Question: What is the difference between "Error" and "Truncation" in configuring error page of SSIS component? Especially, What type of different errors can come under "Error" that are different from truncation?

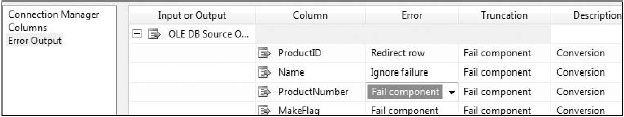
Answer: Truncation is "What do I do if I try to insert a 250 character string into a 'varchar(50)' field?" or "What do I do if the metadata says 'DT_STR' with a length of 10, but the data source gives me something with a length of 20?" Some imports are alright with data being truncated, so it's common to want to make truncations silently ignored.
Error is, "What do I do if I try to insert the string ''ABCXYZ'' into an integer field?" or, "What do I do if I try to insert the string ''2015-02-31'' into a date field?", or "What do I do if I try to insert 'NULL' into a 'NOT NULL' field." Most often it's an error of datatype, but could include an error of constraint (uniqueness, foreign key, etc.). It's also going to be anything that's not covered by truncation. Most errors I've seen come from the destination rather than the source. Source errors at the field level might happen with different encodings, especially unicode vs non-unicode. When the source fails, it's usually not a failure of a single field but of an entire table, view, or query, however, because of the way SQL works, but it could be if your source is a flat file. We had a vendor decide change the order of fields in their file, and SSIS didn't react well to that.